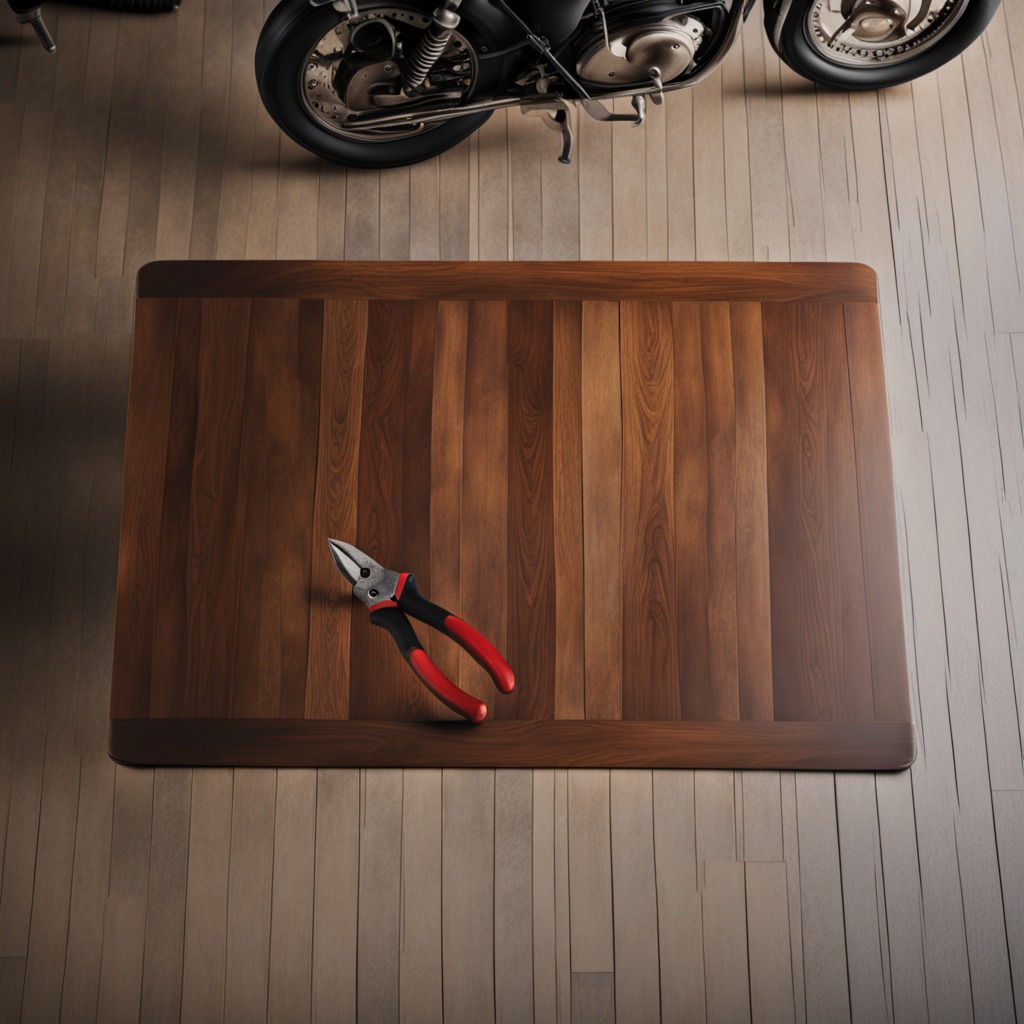
A plier is lying on the oil-spilled wooden table in a vintage motorcycle garage.